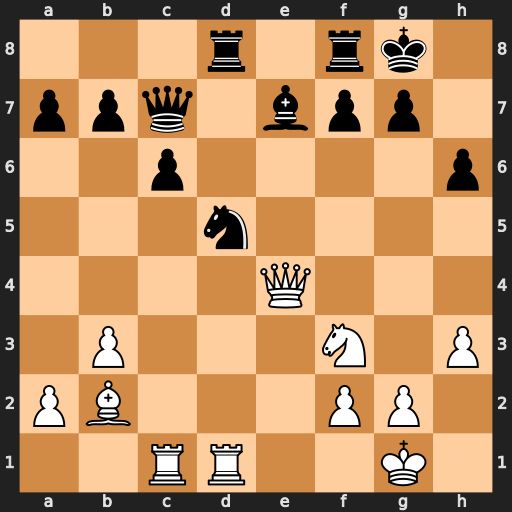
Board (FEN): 3r1rk1/ppq1bpp1/2p4p/3n4/4Q3/1P3N1P/PB3PP1/2RR2K1
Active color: w
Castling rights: -
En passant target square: -
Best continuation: Rxd5 Rxd5 Qxd5